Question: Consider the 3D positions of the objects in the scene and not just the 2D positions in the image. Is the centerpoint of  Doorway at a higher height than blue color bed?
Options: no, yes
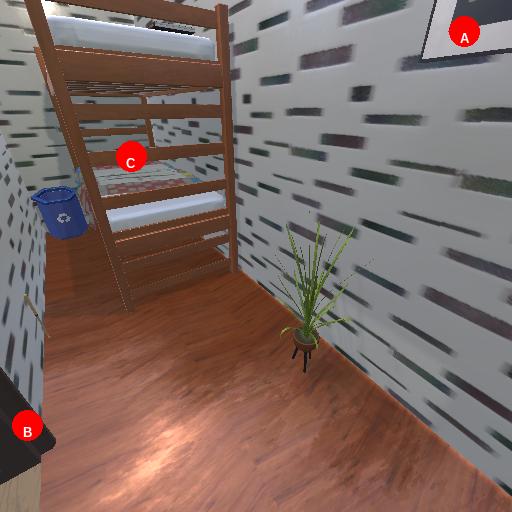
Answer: no